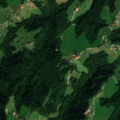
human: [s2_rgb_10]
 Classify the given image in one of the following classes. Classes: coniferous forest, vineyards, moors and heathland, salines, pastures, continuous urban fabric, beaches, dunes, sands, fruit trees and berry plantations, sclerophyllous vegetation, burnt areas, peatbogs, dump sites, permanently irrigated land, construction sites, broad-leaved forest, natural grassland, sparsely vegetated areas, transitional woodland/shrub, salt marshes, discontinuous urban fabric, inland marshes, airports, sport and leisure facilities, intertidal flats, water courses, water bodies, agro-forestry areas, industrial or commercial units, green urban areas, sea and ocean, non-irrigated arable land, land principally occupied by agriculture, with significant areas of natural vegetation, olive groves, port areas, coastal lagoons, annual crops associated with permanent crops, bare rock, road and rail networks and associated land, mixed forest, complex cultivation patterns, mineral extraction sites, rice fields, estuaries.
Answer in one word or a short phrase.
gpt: pastures, land principally occupied by agriculture, with significant areas of natural vegetation, broad-leaved forest, mixed forest